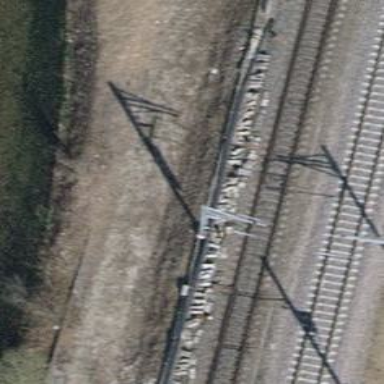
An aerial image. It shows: Single track abandoned railway siding.